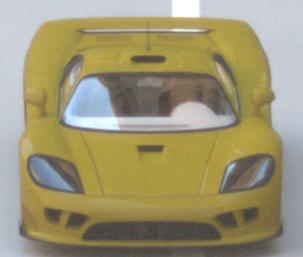
Make: Saleen
Model: S7
Detailed model: -
Model produced from: 2000
Model produced until: 2008
Doors: 2
Color: yellow
Road condition: dry road
Daytime: morning or afternoon
Contrast: low contrast